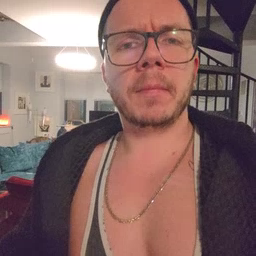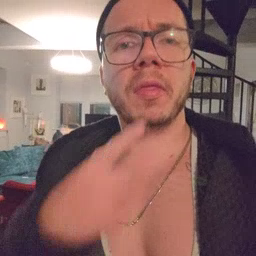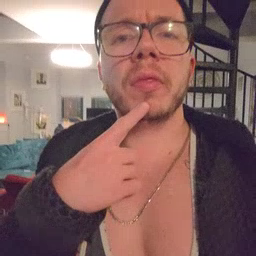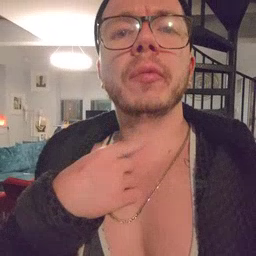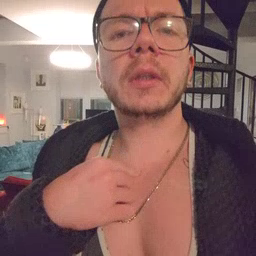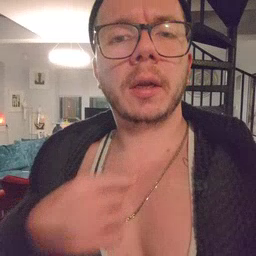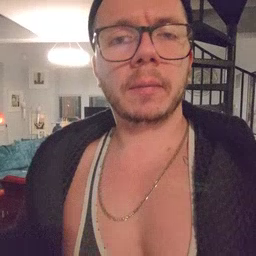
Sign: thirsty